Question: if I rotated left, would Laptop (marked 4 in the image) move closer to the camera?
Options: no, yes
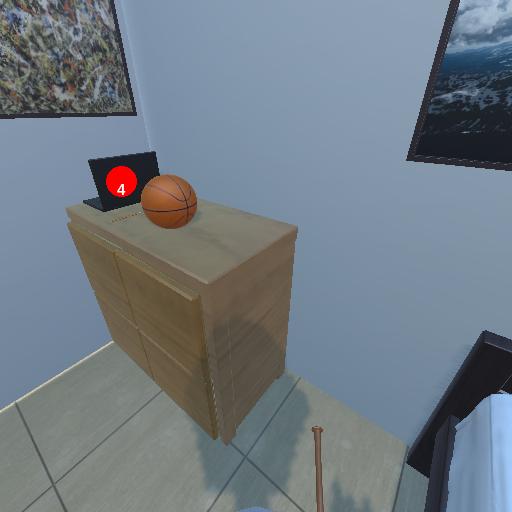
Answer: no